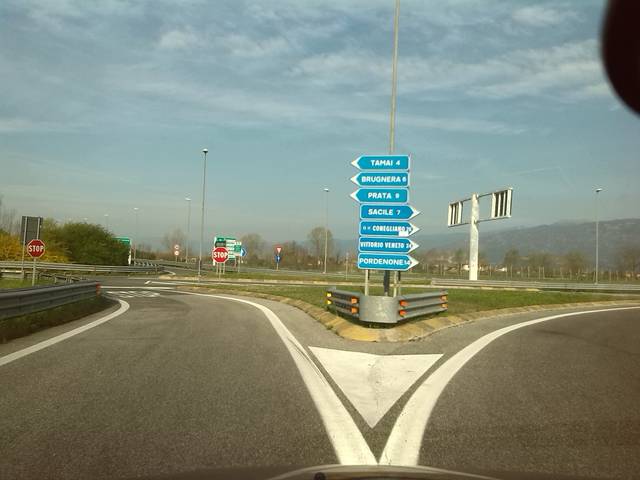
Region: Italy
Coordinates: 45.942, 12.54